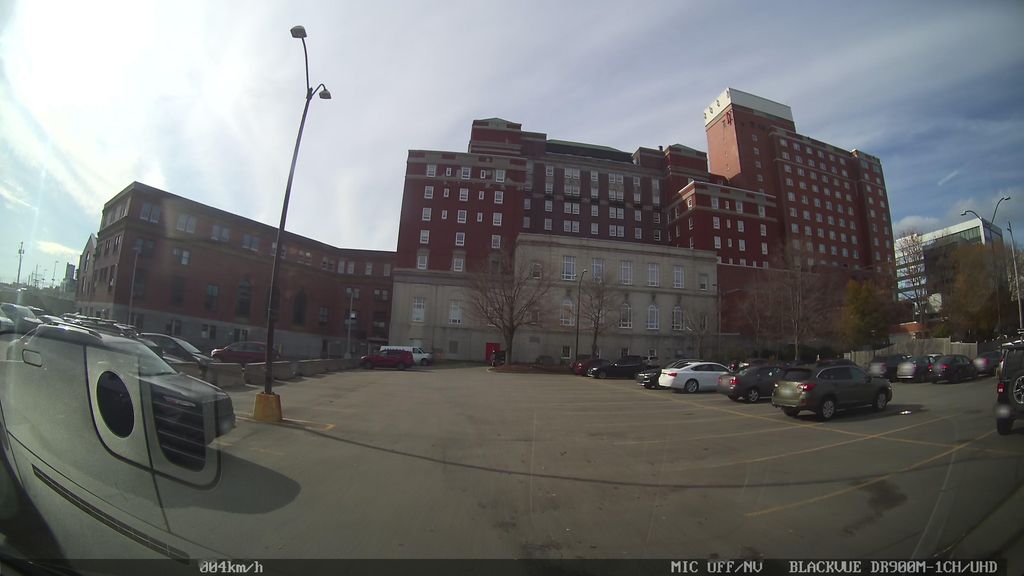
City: halifax